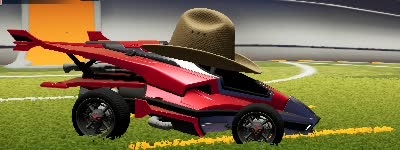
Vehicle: aftershock